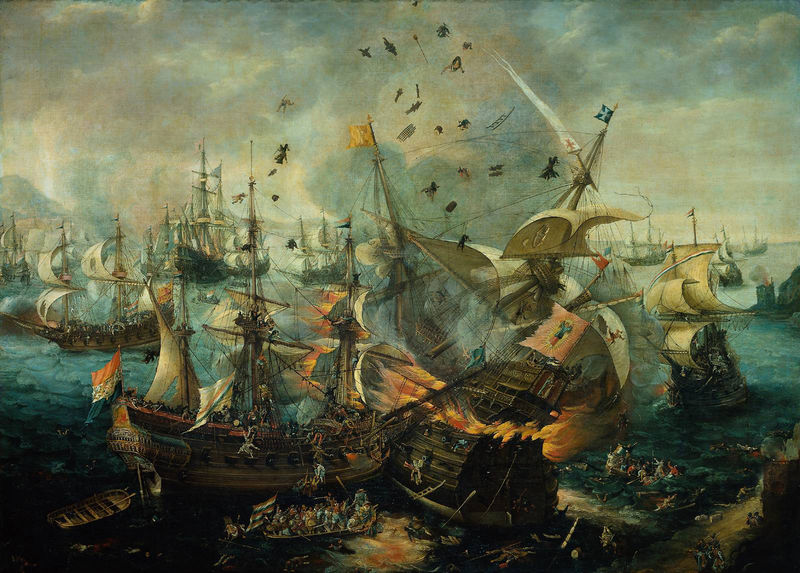
Titel: Die Explosion des Spanischen Admiralsschiffes während der Schlacht von Gibraltar am 25. April 1607
Künstler: Cornelis Claesz. van Wieringen
Standort: Amsterdam
Institution: Rijksmuseum
Schlagwörter: feuer, gemälde, himmel, kampf, meer, wasser, wolken, see, frankreich, öl, wind, rauch, boote, fliegen, küste, schiff, schiffe, segel, segelschiffe, wellen, perspektive, flagge, segelschiff, ölgemälde, brand, krieg, querformat, schlacht, sturm, turner, wild, historienbild, soldaten, flucht, fetzen, flammen, wirbel, historienmalerei, geschosse, geschütze, seeschlacht, beiboote, piraten, pirat, wirbeln, zusammenstoß, vôgel